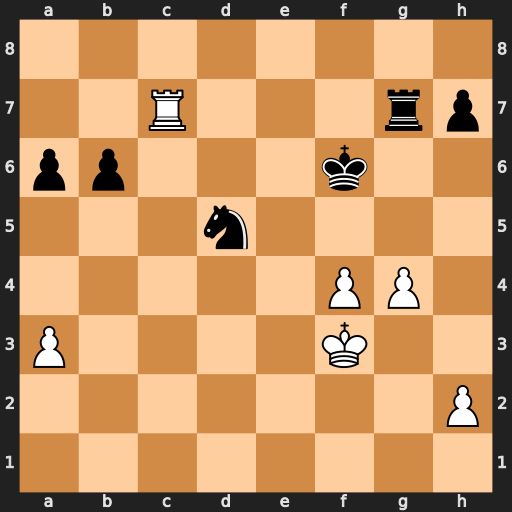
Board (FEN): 8/2R3rp/pp3k2/3n4/5PP1/P4K2/7P/8
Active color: w
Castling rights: -
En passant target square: -
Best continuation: g5+ Kg6 f5+ Kxg5 Rxg7+